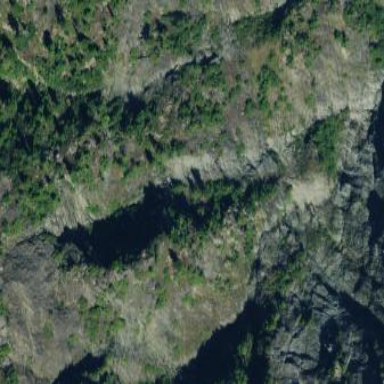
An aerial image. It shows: Landscape of bare rock.